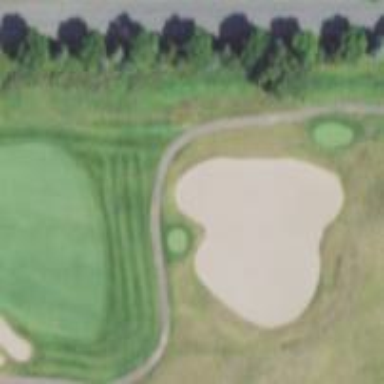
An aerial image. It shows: Pathway for golf carts.